Question: First, the jsfiddle link <URL>
'''
<button data-bind="click: addHero">Add Hero With Meta</button>
<ul data-bind="foreach: heroes">
<li class="parent" data-bind="ifnot: isDeleted">
<input class="big-box" type="text" data-bind="value: name" />
<button class="btn-small" data-bind="click: $parent.removeHero">Remove Hero</button>
<br/>
&nbsp;&nbsp;&nbsp;&nbsp;<button class="btn-small" data-bind="click: $parent.addMeta">Add Meta</button>
<div class="child" data-bind="template: { name: 'checkbox-template' }"></div>
</li>
</ul>
<script type="text/html" id="checkbox-template">
<ul data-bind="foreach: meta">
<li data-bind="ifnot: isDeleted">
<input class="child-item blue" type="text" data-bind="value: name" />:
<input class="child-item small" type="text" data-bind="value: damage" />
<button class="btn-small" data-bind="click: $parent.removeMeta">Remove Meta</button>
<br/>
</li>
</ul>
</script>
<pre data-bind="text: ko.toJSON($data, null, 2)"></pre>
'''
'''
var initialData = [
{
name: "Batman",
isDelete: false,
meta: [
{ name: "Belt", damage: "99", isDeleted: false },
{ name: "Gun", damage: "104", isDeleted: false}
]
},
{
name: "Hulk",
isDelete: false,
meta: [
{ name: "Pants", damage: "1", isDeleted: false }
]
},
];
function Hero(data) {
var self = this;
self.name = ko.observable(data.name);
self.meta = ko.observableArray(data.meta);
self.isDeleted = ko.observable(data.isDeleted);
}
function Meta(data) {
var self = this;
self.name= ko.observable(data.name);
self.damage= ko.observable(data.damage);
self.isDeleted = ko.observable(data.isDeleted);
}
function SuperheroViewModel() {
var self = this;
self.heroes = ko.observableArray();
self.heroes.meta = ko.observableArray();
self.heroes.push(new Hero(initialData[0]));
self.heroes.push(new Hero(initialData[1]));
self.addHero = function() {
self.heroes.push(
new Hero({
name: 'Wolverine',
isDelete: false,
meta: [new Meta({name: 'Claws', damage: '200', isDeleted: false})]
})
);
/*
//Using something like this also does not enable me to update the child items when adding.
self.heroes.push(new Hero(initialData[1])
);*/
}
self.addMeta = function(item) {
item.meta.push(new Meta({name: '--', damage: '0', isDeleted: false}));
}
self.removeHero= function(item) {
item.isDeleted(true);
}
self.removeMeta = function(item) {
item.isDeleted(true);
}
}
ko.applyBindings(new SuperheroViewModel());
'''

1. Add a Hero
2. Removing a Hero (by setting isDeleted to true)
3. Adding a Meta
4. Updating a Hero name updates the data in the debug view
1. Removing a Meta - I cannot set the meta.isDeleted to true
2. Meta (EG: Belt, Gun, Pants), are not update when you change the values in the textbox. But if you edit the Meta, and then edit the parent, the Meta is updated. Looks like the child items are only triggered when the parent are updated.
1. If you add a New Hero and then edit the Meta, they are automatically updated even without updating the parent items.
1. How do I set a value of a child object using what I have in my jsfiddle? http://jsfiddle.net/wenbert/m5pHs/36/
2. How do I trigger an update when child items are updated? Right now, the child item update is only triggered when you also update the parent (EG: Batman, Hulk)
Update: It seems that the child items are not updated because they are added using the 'initialData array'.
Thank you!
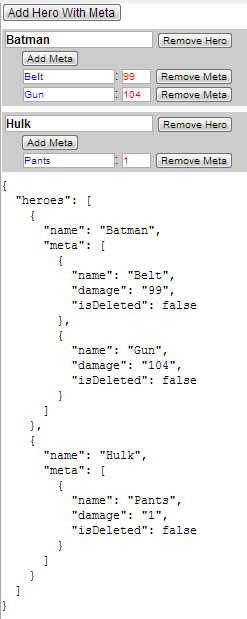
Answer: Ok, consider the changes in <URL>, which works, and I think is much cleaner.
I'll break down what I did
First, I'm passing the 'data' in through the viewmodels constructor, so that it is reusable:
'''
ko.applyBindings(new SuperheroViewModel(initialData));
'''
Next, construct the 'heroes' array with a map, so that it will populate regardless of the size of the incoming data:
'''
self.heroes = ko.observableArray(ko.utils.arrayMap(data, function(i){
return new Hero(i);
}));
'''
I also moved the 'meta' construction into the heroes object, since 'meta' is a children of 'heroes', and not the root viewmodel:
'''
self.meta = ko.observableArray(ko.utils.arrayMap(data.meta, function(i){
return new Meta(i);
}));
'''
Since the 'hero' constructor handles the 'meta' construction, the 'addHero' function no longer needs to, so its 'meta' line looks the same as the initialData lines:
'''
meta: [{name: 'Claws', damage: '200', isDeleted: false}]
'''
Lastly, I moved the 'add/remove' meta functions into the 'hero' viewmodel. This makes more sense, and it solves the scope issues of trying to use '$parent' from 'meta'.
Let me know if you have any questions.